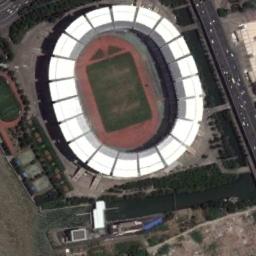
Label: stadium